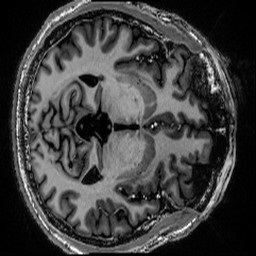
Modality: MP2RAGE
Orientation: axial
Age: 56
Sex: male
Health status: healthy